Question: I'm using twitter bootstrap's modal window to load a remote image
'''
<a href="assets/500x300.gif" data-target="#image-preview" data-toggle="modal"><img alt="250x150" src="/assets/250x150.gif"></a>
'''
I'm <URL>
The image is not rendering correctly in the modal.
I get a load of jumbled data instead -

What's happening? How can I fix?
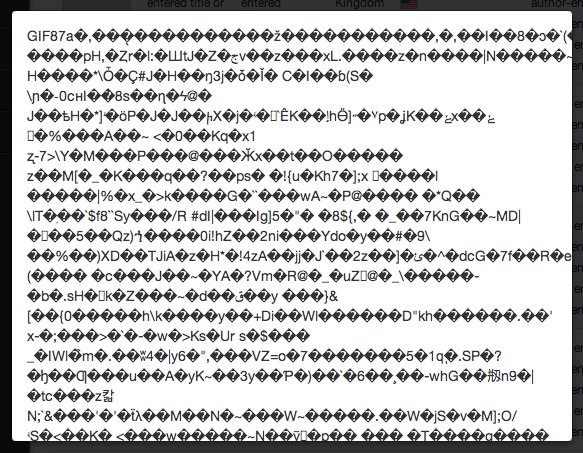
Answer: When using href to specify remote content for a modal, Bootstrap uses jQuery's load method to fetch the content, and then sticks the retrieved content into the modal's body element. In short, it only makes sense when the remote content (the href value) loads HTML or text.
What you're seeing is expected, as it's the same thing that would happen if you opened the gif file in a text editor, and just pasted it into an HTML tag.
To have it work the way you want, the href needs to point to an HTML document that contains an  tag that references the image you want in the modal.